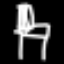
Label: chair